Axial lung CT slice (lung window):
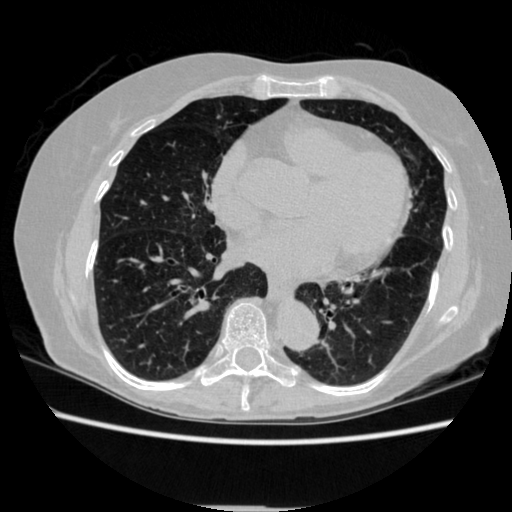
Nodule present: no